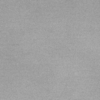
Label: dusty